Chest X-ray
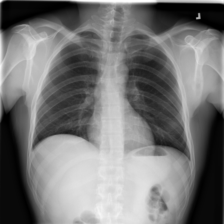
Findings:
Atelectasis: negative
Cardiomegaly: negative
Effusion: negative
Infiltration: negative
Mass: negative
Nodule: negative
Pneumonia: negative
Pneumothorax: negative
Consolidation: negative
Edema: negative
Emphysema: negative
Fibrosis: negative
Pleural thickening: negative
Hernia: negative